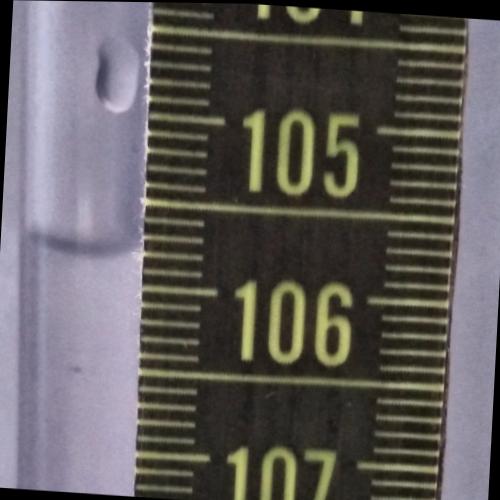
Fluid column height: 105.8 cm